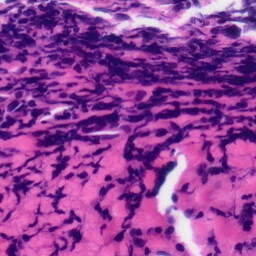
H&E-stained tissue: Tonsil